Interaction volume radius: 10 \u00c5
Interaction volume height: 20 \u00c5
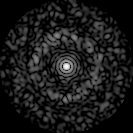
Disorder parameter: 0.8359